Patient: sex M, age 74
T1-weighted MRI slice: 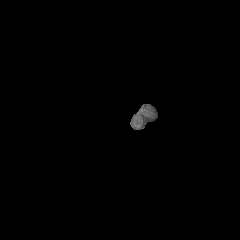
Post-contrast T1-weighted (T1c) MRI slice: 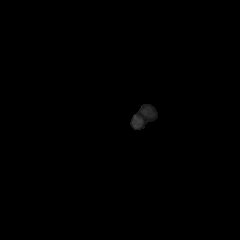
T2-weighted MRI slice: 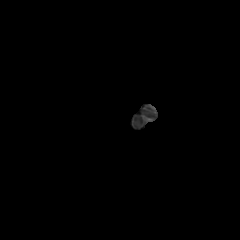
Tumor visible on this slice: no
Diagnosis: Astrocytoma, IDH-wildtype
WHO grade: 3